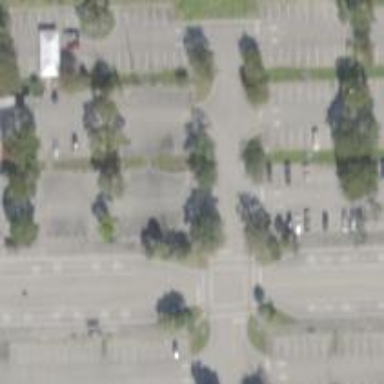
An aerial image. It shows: Parking lot with asphalt surface designed for park and ride for trains.